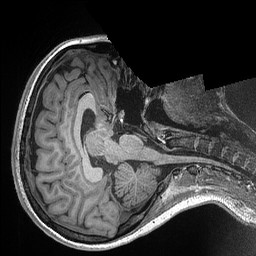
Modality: T1w
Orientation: axial
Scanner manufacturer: siemens
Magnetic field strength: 3 T
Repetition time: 2.3 s
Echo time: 0.00298 s